RGB frame:
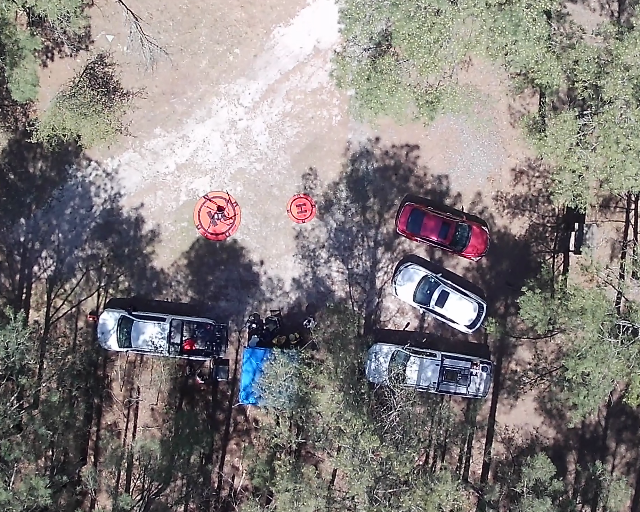
Thermal frame:
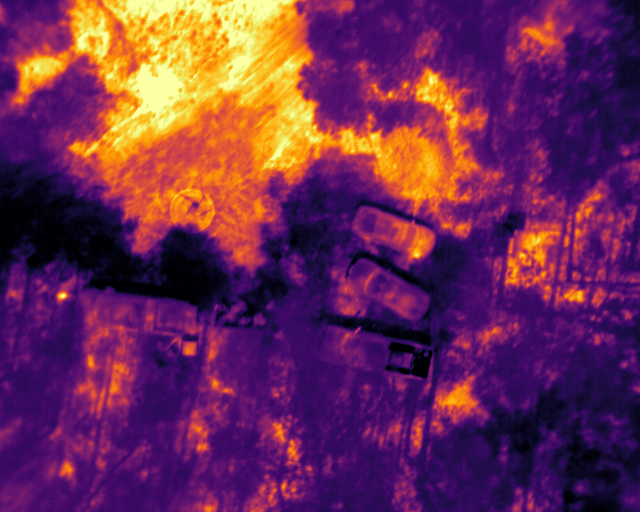
Captured: 2026-02-27 02:43:05
Pixels at or above 80 °C: 0 (fraction of frame: 0)